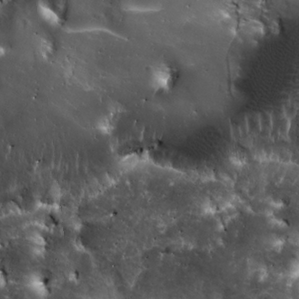
Label: non_frost